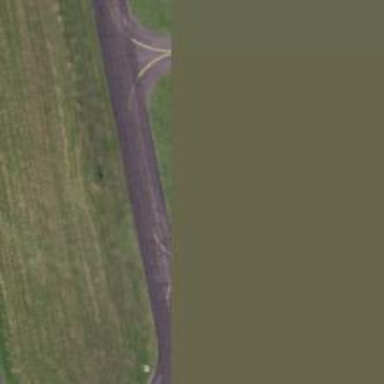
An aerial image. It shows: Image of taxiway at airport.